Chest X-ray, AP view. Patient: 35 years old, sex F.
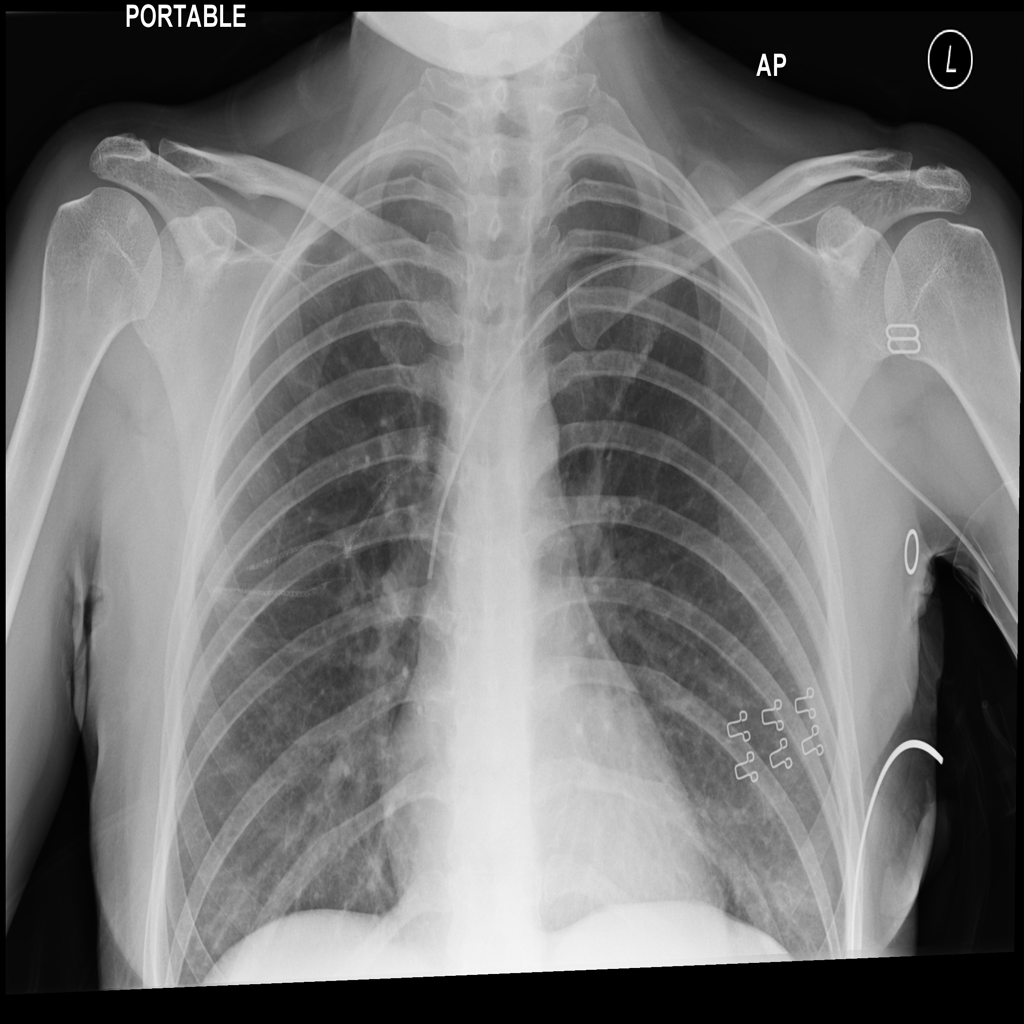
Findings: No Finding